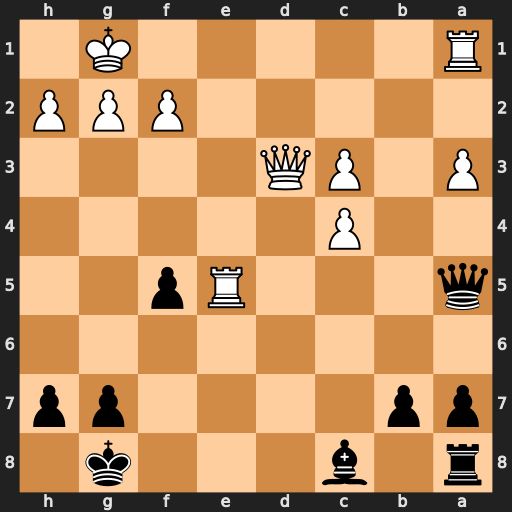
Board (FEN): r1b3k1/pp4pp/8/q3Rp2/2P5/P1PQ4/5PPP/R5K1
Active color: b
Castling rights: -
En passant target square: -
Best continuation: Qxe5 Qd8+ Kf7